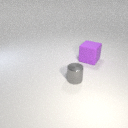
small gray metal cylinder in front of large purple rubber cube